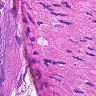
Metastatic tissue present: no